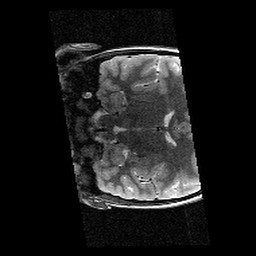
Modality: T2w
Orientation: coronal
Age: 10
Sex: female
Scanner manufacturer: siemens
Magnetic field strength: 3 T
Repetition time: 9.23 s
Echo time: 0.067 s